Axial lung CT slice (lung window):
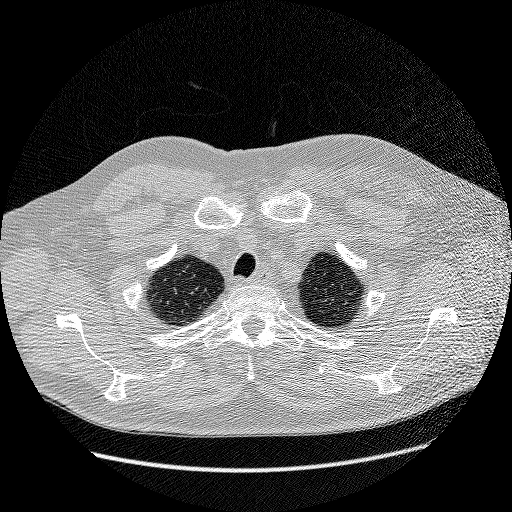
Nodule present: no